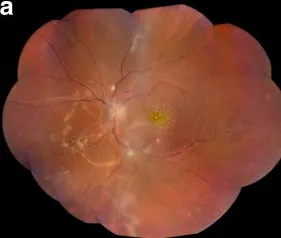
Composite fundus photographs of the left eye 1 week and 17 months after initial presentation. (a) Composite fundus photograph of the left eye 1 week after initial presentation shows the development of a macular star and resolving perivenular and peripapillary exudates.
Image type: ophthalmic_imaging (fundus_photograph)